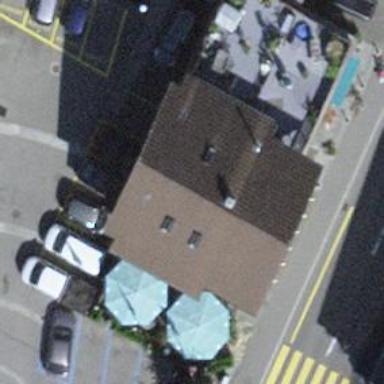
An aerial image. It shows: Restaurant.